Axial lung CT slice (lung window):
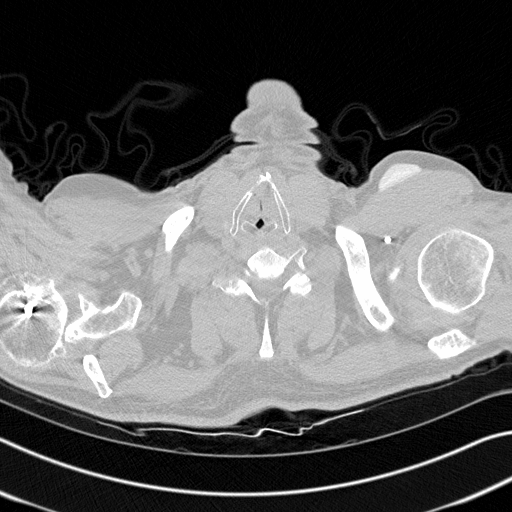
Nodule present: no